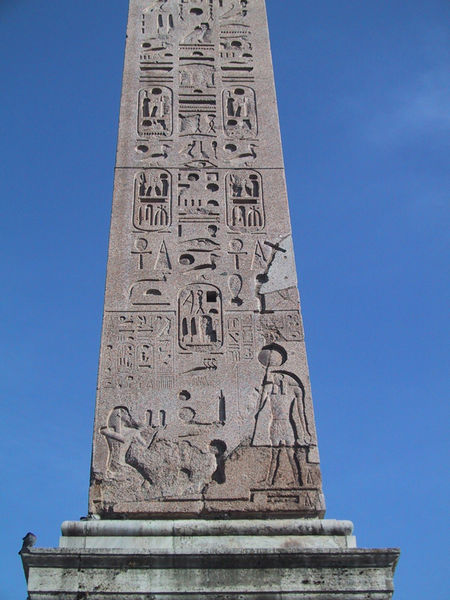
Titel: Obelisk
Künstler: Domenico Fontana
Standort: Rom, Piazza del Popolo (EU - I - Latium)
Schlagwörter: blau, himmel, schatten, menschen, frau, grau, licht, säule, zeichen, ornament, sockel, stein, relief, schrift, inschrift, bildhauerei, hoch, kreuz, linear, mythologie, rom, obelisk, symbole, ägypten, bildhauer, gehauen, hauen, hieroglyphen, hiroglyphen, hyroglyphen, pharao, meißel, meisel, hieroglyphe, steinsäule, hieroglypen